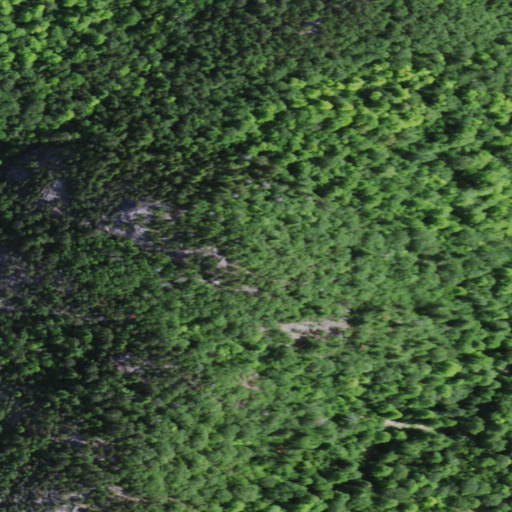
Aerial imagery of mountain in New York named Winch Mountain containing deciduous forest, evergreen forest, and open water